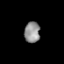
Tissue: prostate
Cell type: Endothelial cells
Senescence score: 0.8357
Nuclear area (px): 316
Mean DAPI intensity: 146.335